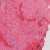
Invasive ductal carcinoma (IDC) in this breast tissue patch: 0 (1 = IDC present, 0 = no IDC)